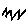
Label: zigzag